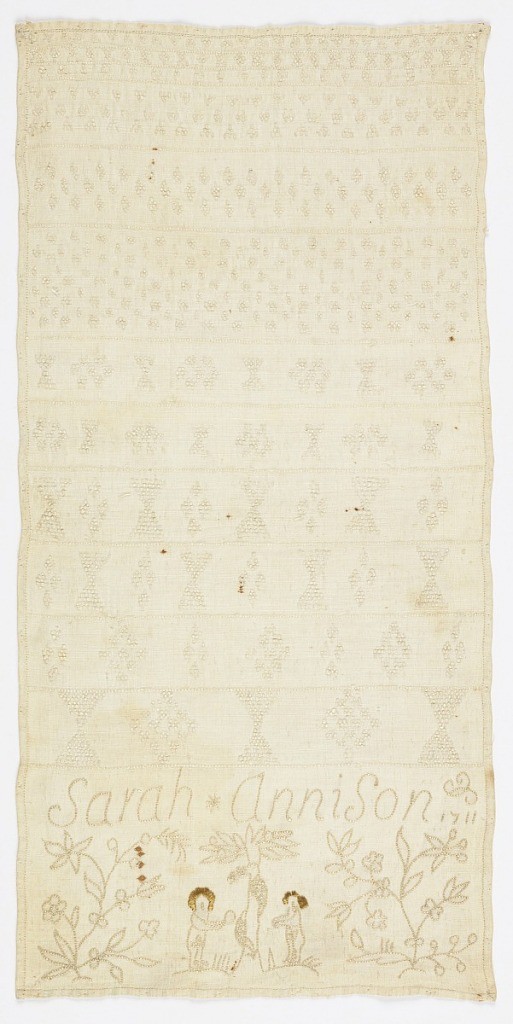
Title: Sampler
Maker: Sarah Anniston
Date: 1711
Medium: silk and linen embroidery on linen Technique: satin and back stitches on plain weave
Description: Twelve cross borders of geometric design worked in dots; scene showing Adam and Eve in the Garden of Eden.